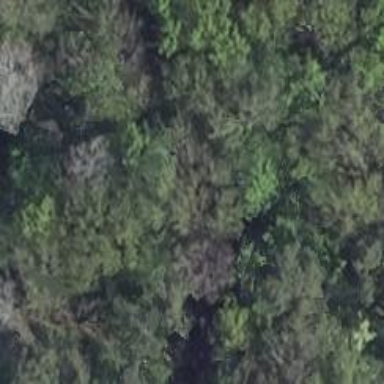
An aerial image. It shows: Overgrown area.